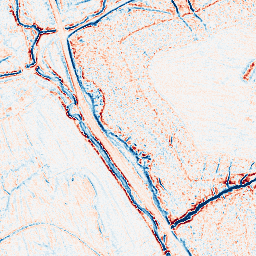
Category: edge_preserving
Decomposition family: anisotropic_diffusion
Decomposition parameters: iterations: 5
kappa: 30
gamma: 0.2
Upsampling method: edge_directed
Upsampling parameters: scale: 2
Upsampling scale: 2